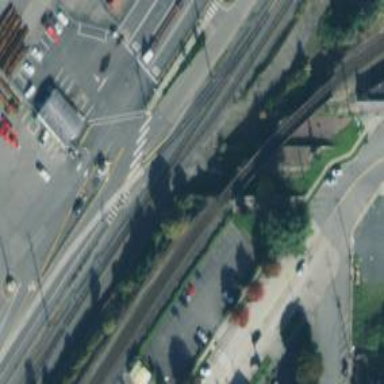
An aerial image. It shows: Marked crossing on cycleway road.